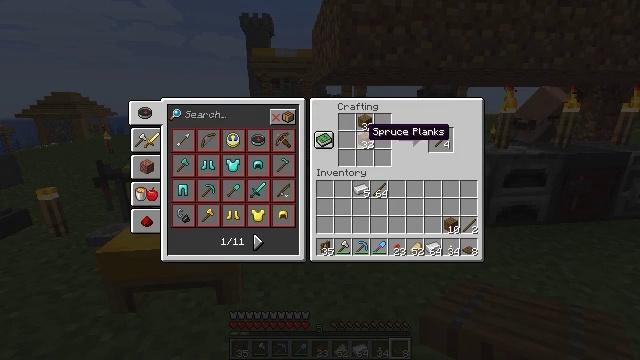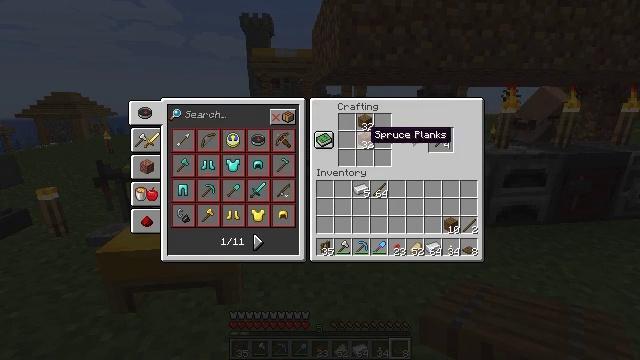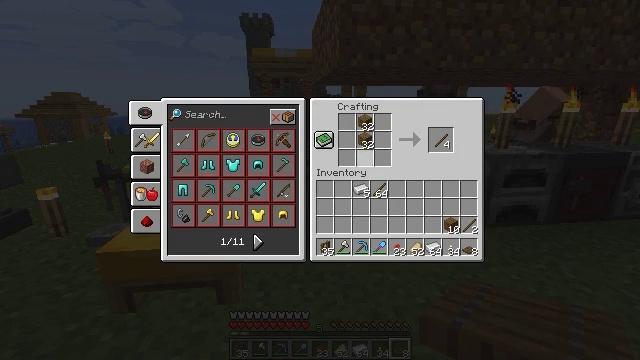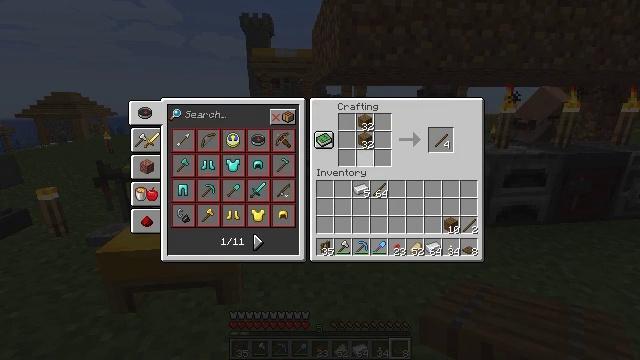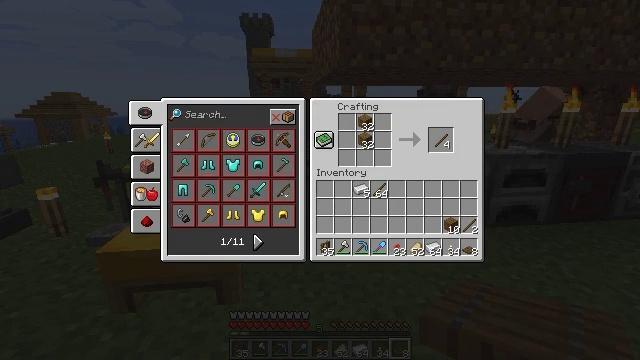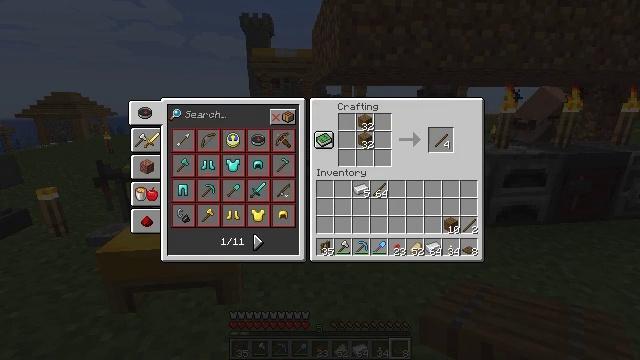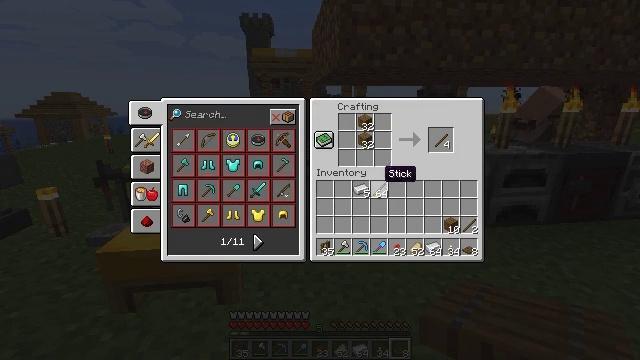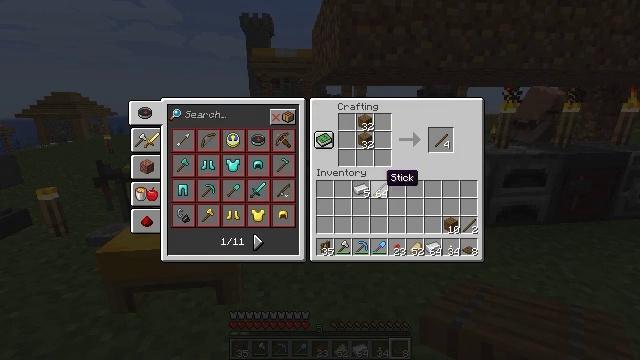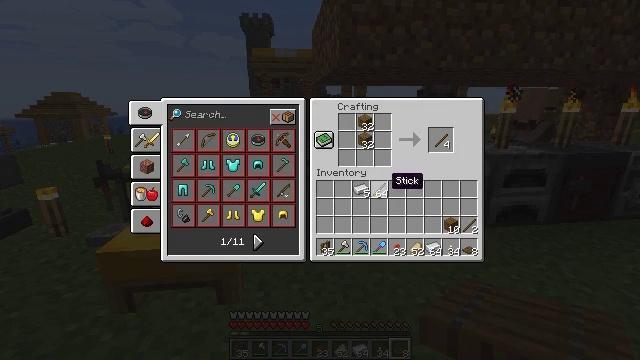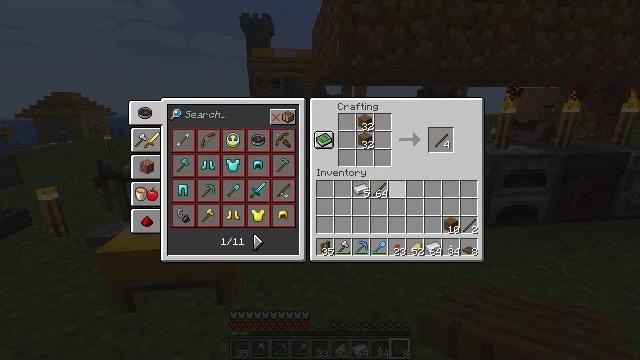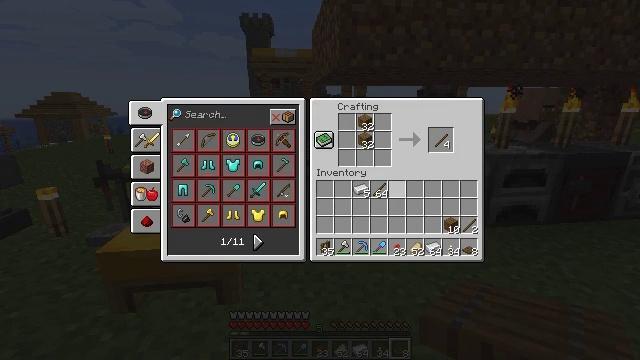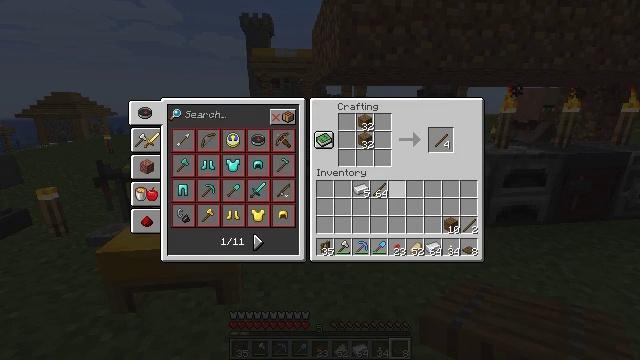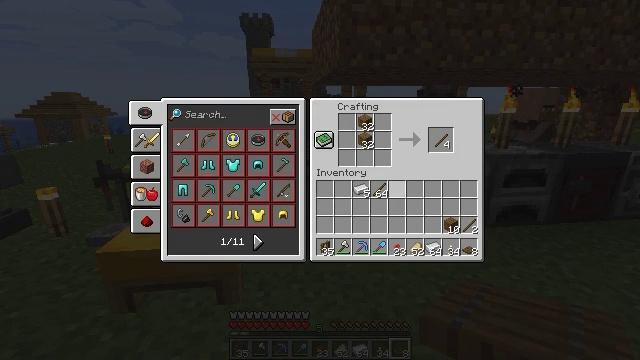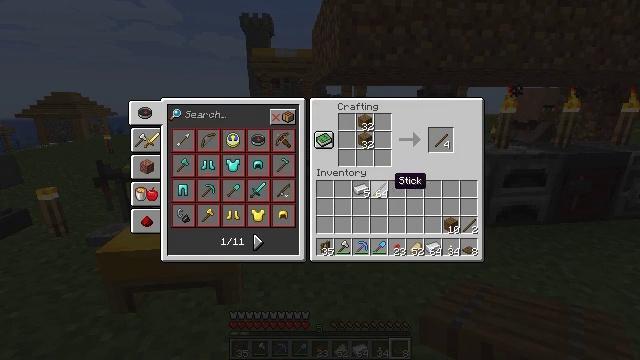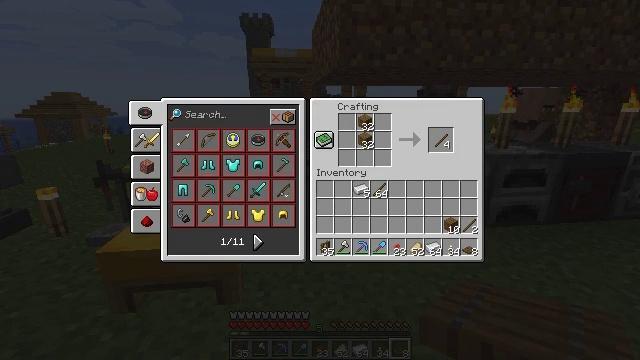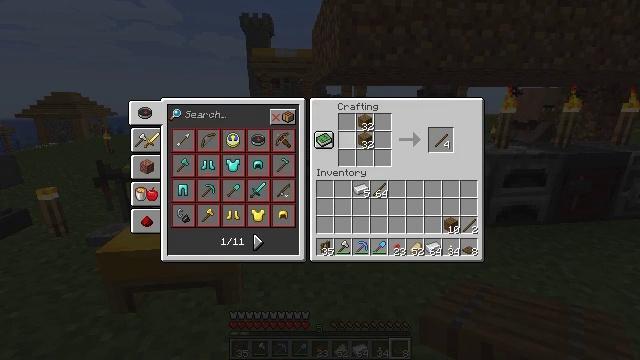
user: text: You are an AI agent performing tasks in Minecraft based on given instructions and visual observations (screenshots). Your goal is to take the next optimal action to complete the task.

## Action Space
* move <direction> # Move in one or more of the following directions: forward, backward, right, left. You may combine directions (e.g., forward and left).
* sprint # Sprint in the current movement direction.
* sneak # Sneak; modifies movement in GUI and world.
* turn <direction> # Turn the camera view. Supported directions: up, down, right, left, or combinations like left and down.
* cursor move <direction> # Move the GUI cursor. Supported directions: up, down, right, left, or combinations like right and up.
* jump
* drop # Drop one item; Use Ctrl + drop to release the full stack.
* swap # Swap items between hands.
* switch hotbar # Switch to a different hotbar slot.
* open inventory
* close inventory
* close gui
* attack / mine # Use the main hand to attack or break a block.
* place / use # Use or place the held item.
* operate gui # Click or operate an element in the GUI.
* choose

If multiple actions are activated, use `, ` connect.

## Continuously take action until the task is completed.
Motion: motion action
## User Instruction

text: With the crafting table, create a spruce fence gate from sticks and planks.
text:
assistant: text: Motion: no_op
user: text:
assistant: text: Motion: no_op
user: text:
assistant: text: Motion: cursor move down
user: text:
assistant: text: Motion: cursor move down
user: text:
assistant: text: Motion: no_op
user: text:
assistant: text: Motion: cursor move down
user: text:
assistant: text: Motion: no_op
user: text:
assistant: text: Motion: no_op
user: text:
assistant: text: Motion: no_op
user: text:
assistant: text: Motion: no_op
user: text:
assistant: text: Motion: operate gui
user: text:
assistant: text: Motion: operate gui
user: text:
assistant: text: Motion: operate gui
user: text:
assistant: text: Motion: cursor move left and up
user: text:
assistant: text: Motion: cursor move left and up
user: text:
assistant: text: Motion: no_op
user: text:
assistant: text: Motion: no_op
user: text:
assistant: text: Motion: no_op
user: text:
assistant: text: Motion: no_op
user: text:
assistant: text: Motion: no_op
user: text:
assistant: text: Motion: no_op
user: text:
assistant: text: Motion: no_op
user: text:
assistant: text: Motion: no_op
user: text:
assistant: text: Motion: no_op
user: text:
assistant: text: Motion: no_op
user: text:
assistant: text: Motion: no_op
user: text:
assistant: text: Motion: cursor move right and down
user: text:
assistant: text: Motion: cursor move right and down
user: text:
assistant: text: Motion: no_op
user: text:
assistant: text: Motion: cursor move down